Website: home-depot
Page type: account-selection
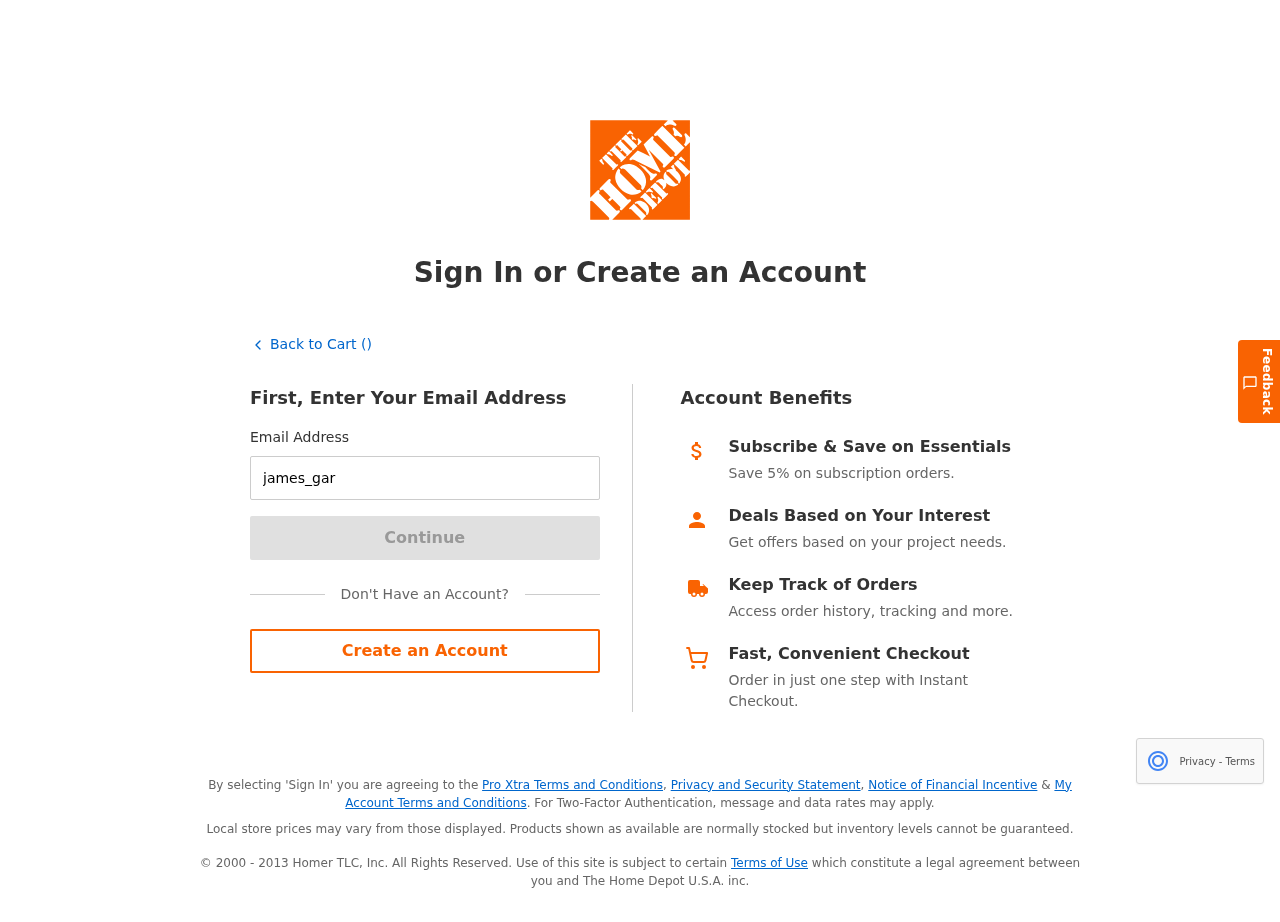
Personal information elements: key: PII_EMAIL
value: james_garza@hotmail.com